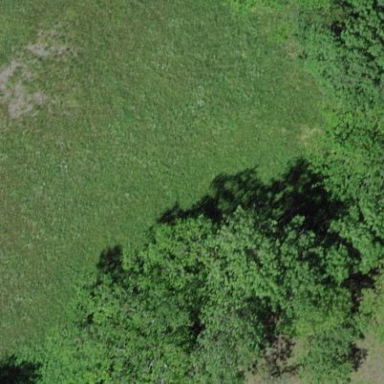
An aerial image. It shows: Forest area.